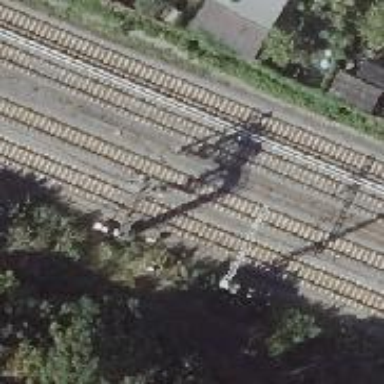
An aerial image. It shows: Railway signal.